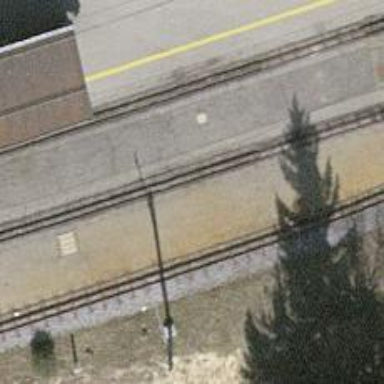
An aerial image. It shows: Public transport stop position.